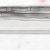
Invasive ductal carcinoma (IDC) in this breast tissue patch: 0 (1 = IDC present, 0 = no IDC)